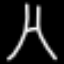
Label: The Eiffel Tower